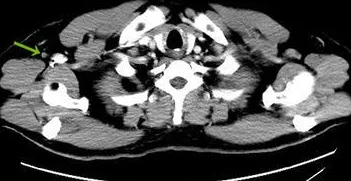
CT scan: postoperative changes of lymph nodes in the right axillary area (arrow). The density of soft tissue around this structure was increased.
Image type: radiology (ct)